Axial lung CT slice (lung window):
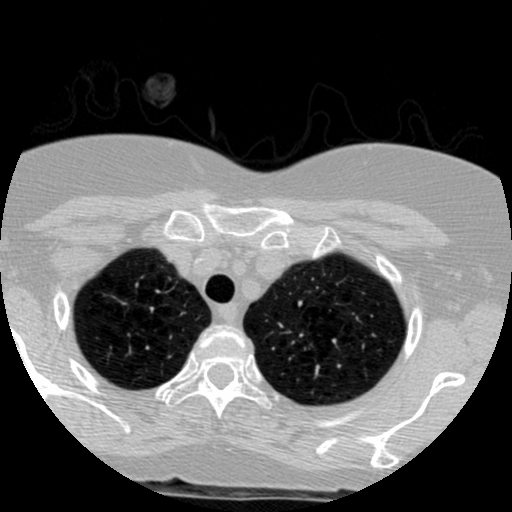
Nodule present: no